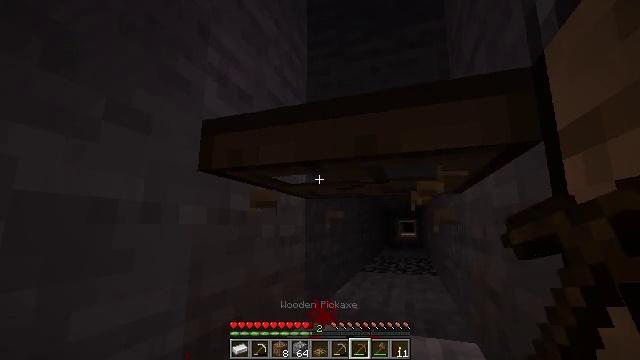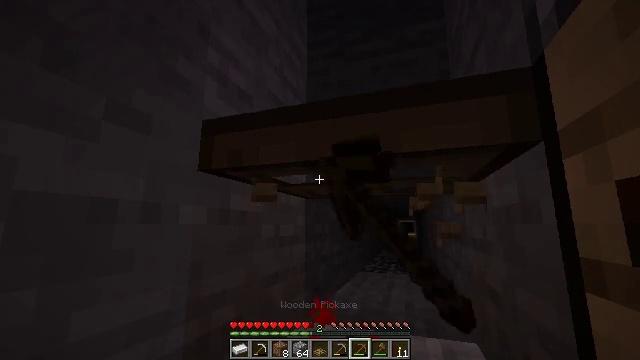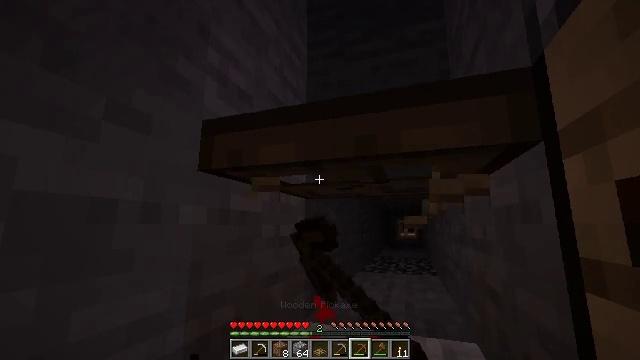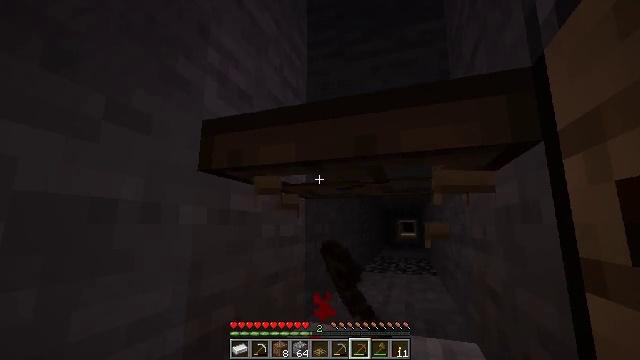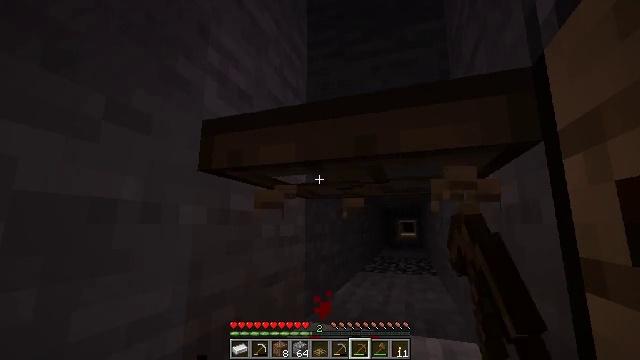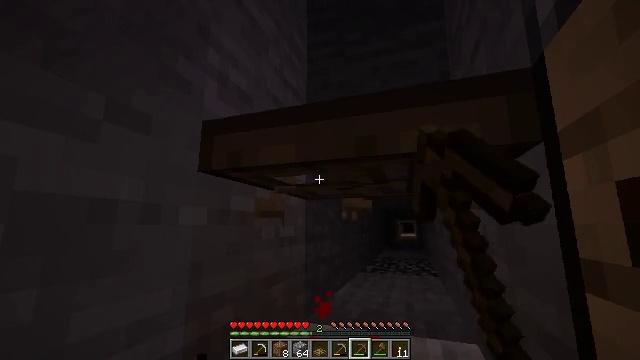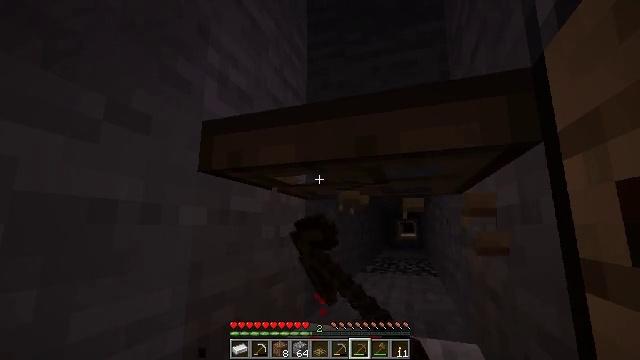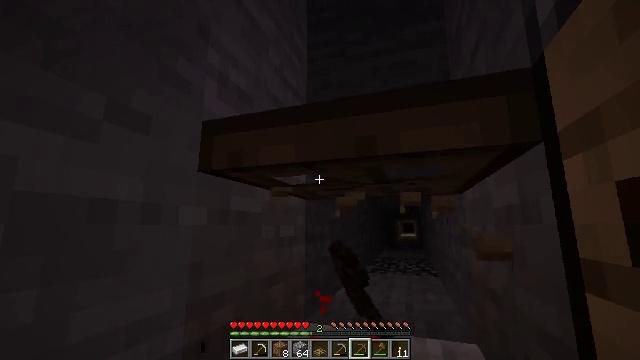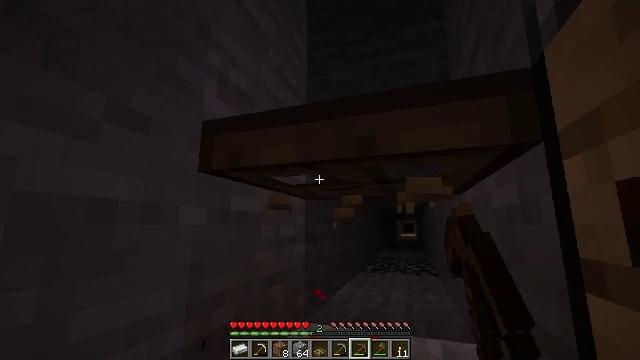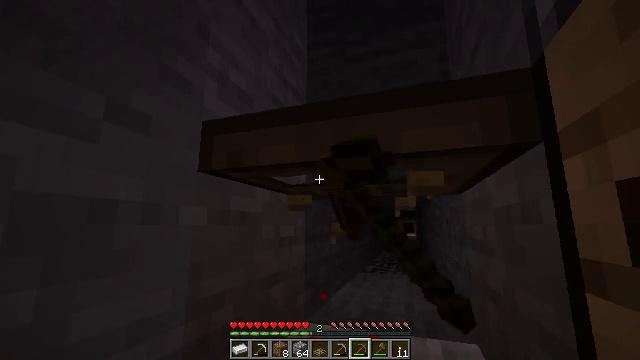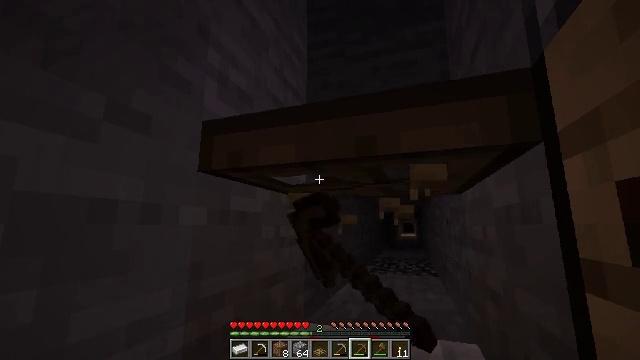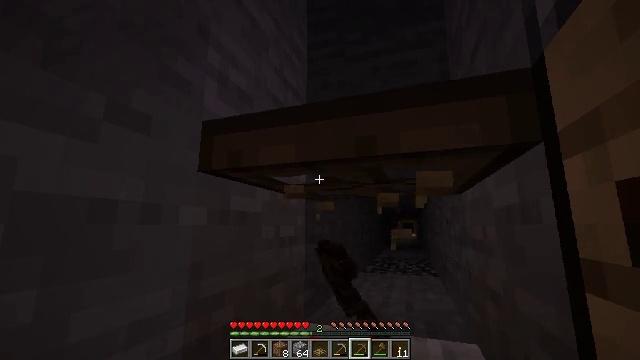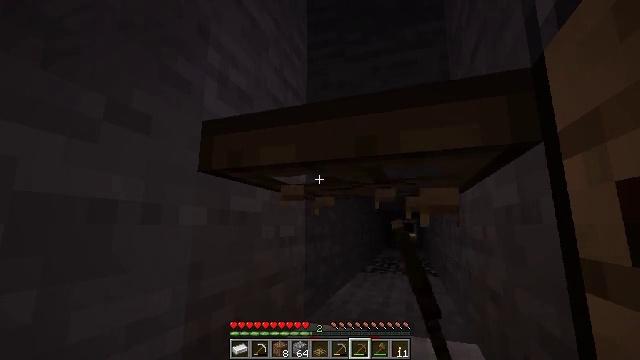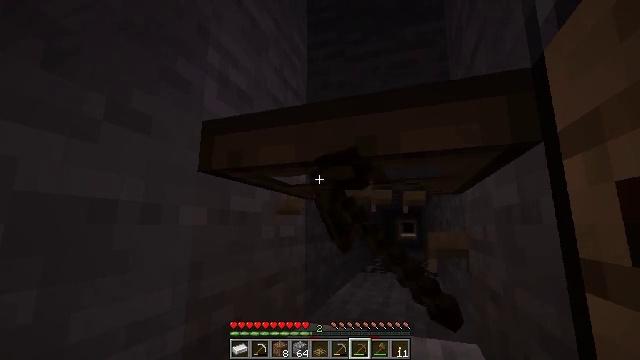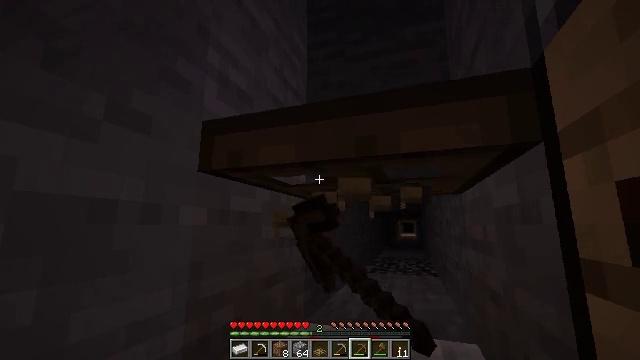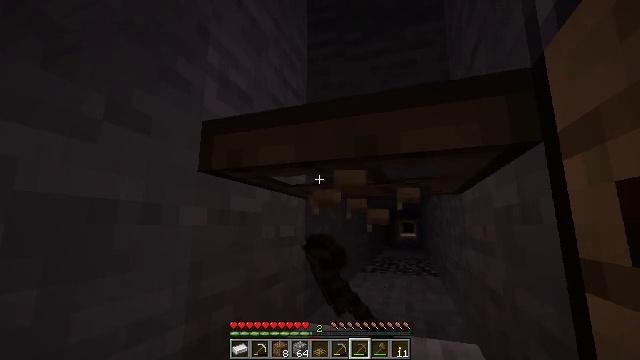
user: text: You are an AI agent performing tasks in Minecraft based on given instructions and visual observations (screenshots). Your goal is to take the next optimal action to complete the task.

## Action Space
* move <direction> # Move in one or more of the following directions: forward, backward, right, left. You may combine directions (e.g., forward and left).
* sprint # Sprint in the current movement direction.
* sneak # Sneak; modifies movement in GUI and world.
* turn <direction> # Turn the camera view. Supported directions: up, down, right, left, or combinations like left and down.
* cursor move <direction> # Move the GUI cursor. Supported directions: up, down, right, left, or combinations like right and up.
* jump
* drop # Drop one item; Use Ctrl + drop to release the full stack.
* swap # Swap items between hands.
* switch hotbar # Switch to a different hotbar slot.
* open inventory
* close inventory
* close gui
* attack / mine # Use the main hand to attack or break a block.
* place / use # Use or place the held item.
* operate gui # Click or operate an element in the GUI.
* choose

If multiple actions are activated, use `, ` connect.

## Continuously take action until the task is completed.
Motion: motion action
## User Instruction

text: Collect the oak trapdoor for re-use.
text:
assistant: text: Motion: attack / mine
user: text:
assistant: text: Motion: attack / mine
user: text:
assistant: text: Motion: attack / mine
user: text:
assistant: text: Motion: attack / mine
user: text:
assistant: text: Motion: attack / mine
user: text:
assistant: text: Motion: attack / mine
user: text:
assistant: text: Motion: attack / mine
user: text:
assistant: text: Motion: attack / mine
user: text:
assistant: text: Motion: attack / mine
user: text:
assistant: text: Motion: attack / mine
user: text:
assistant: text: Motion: attack / mine
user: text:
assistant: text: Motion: attack / mine
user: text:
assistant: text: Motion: attack / mine
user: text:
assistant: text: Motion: attack / mine
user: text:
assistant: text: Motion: attack / mine
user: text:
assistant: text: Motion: attack / mine
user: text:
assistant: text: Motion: attack / mine
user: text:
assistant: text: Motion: attack / mine
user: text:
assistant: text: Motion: attack / mine
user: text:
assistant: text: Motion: attack / mine
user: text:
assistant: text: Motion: attack / mine
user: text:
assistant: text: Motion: attack / mine
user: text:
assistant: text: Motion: attack / mine
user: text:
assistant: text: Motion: attack / mine
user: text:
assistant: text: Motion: attack / mine
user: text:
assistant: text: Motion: attack / mine
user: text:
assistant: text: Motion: attack / mine
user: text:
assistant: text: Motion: attack / mine
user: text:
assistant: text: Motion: attack / mine
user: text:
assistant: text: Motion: attack / mine